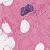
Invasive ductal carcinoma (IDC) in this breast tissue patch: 0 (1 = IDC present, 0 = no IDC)